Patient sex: M
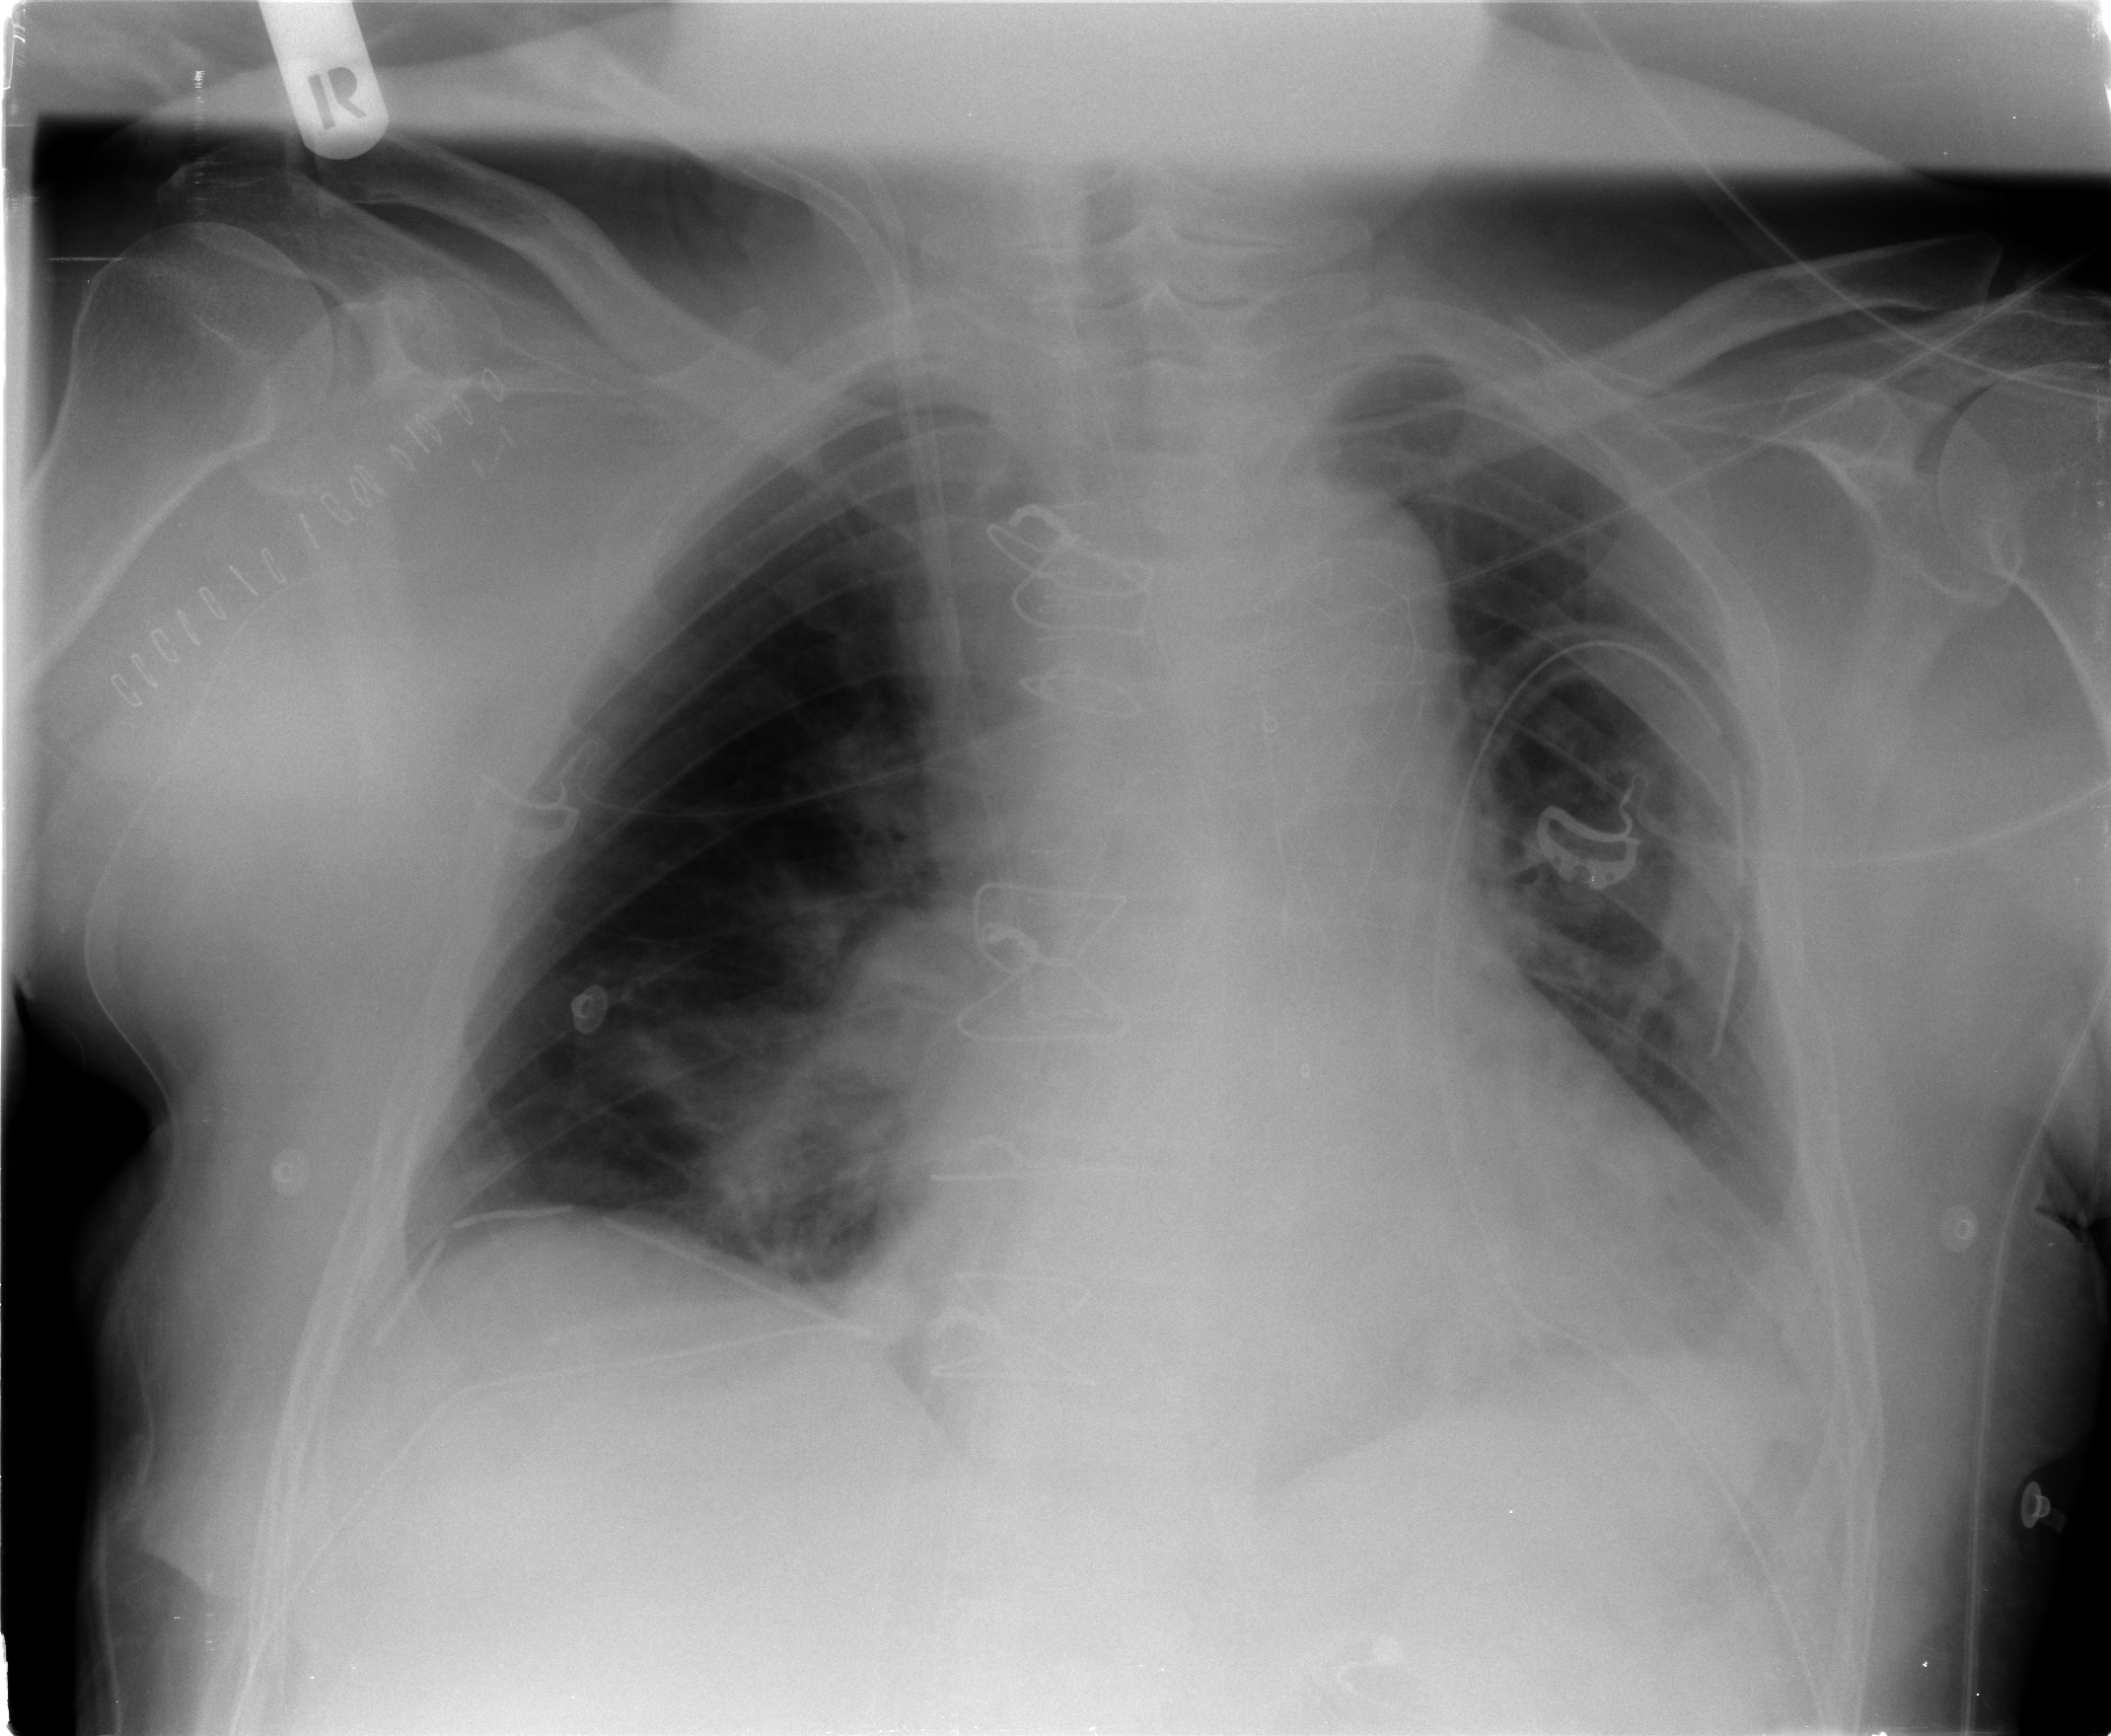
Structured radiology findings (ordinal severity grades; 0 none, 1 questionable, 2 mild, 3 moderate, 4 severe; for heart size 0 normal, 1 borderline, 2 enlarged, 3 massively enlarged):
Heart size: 2
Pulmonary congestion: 0
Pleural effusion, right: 1
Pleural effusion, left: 2
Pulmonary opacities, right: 2
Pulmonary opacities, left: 2
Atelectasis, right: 2
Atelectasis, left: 2